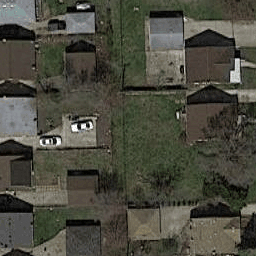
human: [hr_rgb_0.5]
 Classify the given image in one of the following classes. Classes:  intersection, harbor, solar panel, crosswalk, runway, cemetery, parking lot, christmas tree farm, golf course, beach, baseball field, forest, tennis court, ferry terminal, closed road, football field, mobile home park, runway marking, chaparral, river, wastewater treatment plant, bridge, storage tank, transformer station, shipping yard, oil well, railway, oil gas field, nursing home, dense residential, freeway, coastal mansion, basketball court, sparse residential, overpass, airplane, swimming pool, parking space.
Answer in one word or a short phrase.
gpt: dense residential